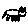
Label: cat